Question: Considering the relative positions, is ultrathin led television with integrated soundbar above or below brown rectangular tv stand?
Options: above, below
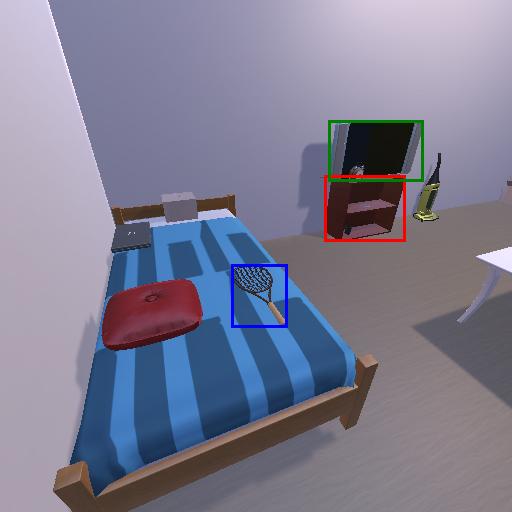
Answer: above